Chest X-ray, AP view. Patient: 47 years old, sex M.
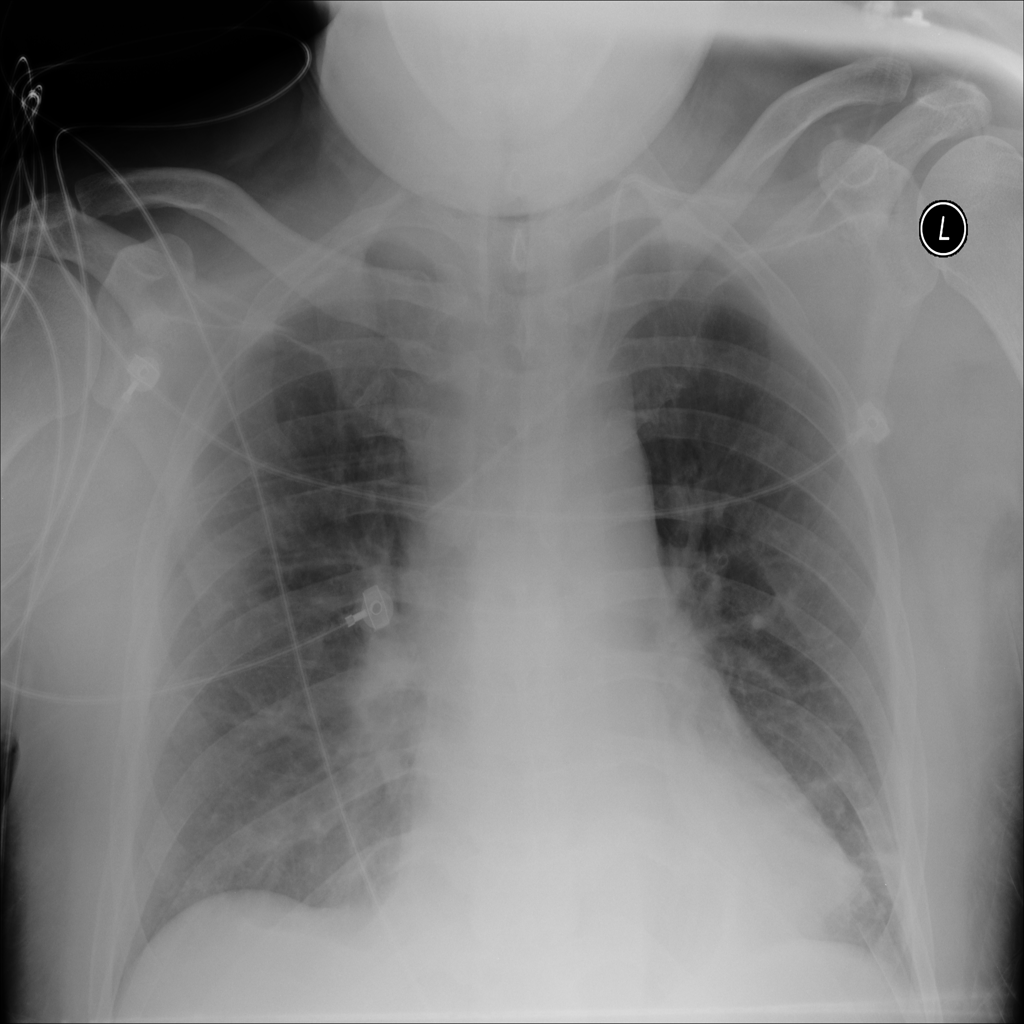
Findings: No Finding